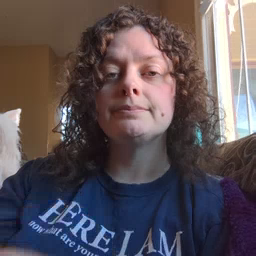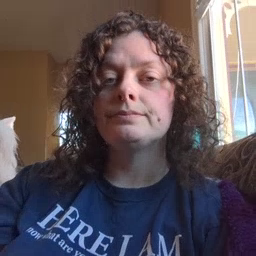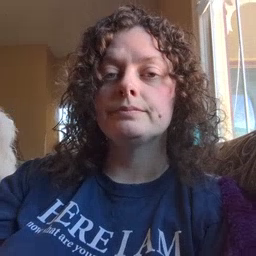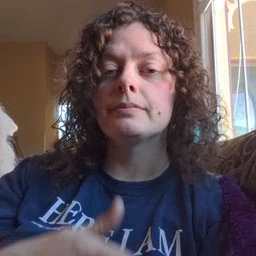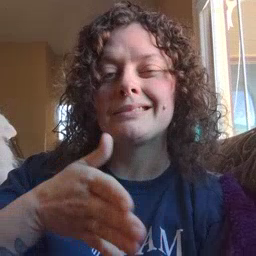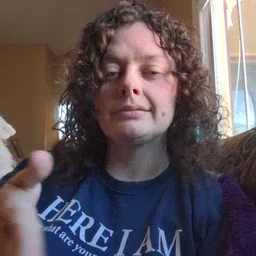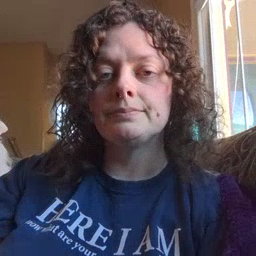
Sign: beside